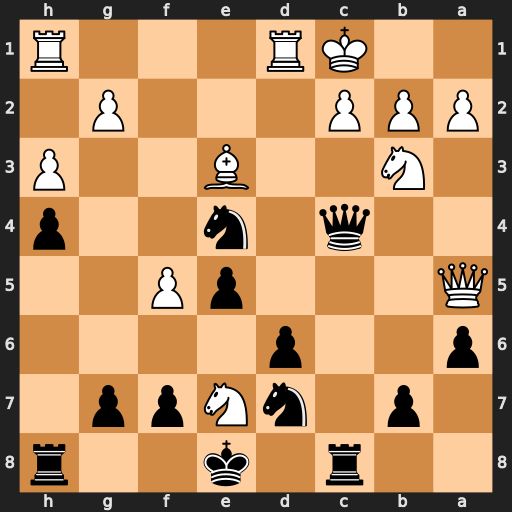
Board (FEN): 2r1k2r/1p1nNpp1/p2p4/Q3pP2/2q1n2p/1N2B2P/PPP3P1/2KR3R
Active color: b
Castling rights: k
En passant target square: -
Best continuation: Qxc2#